Field crop: maize
Growth stage: 1
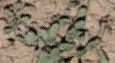
Species: convolvulus